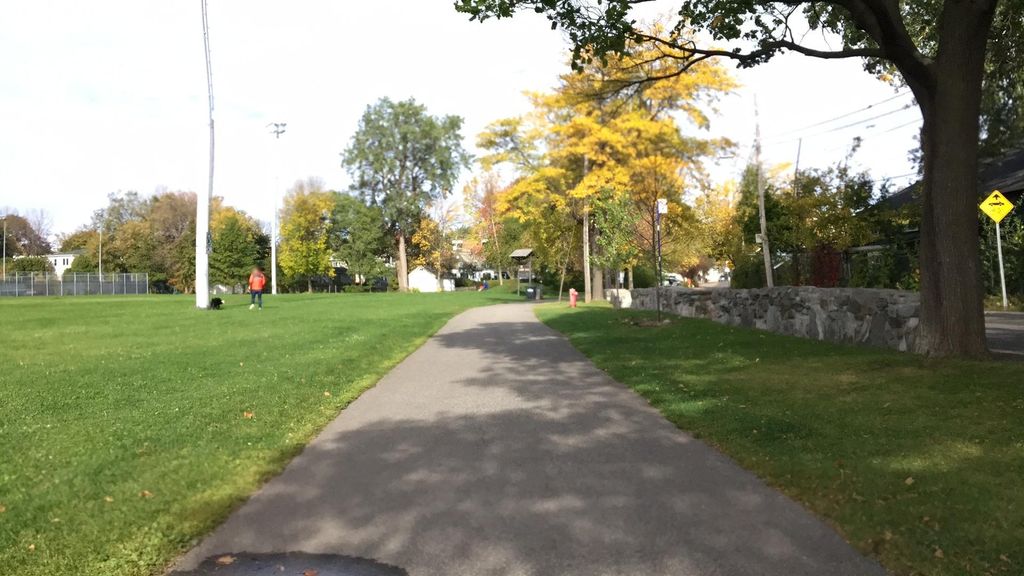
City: montreal